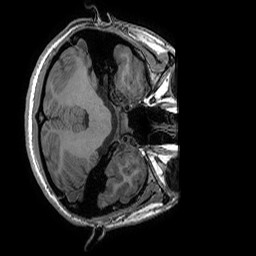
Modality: T1w
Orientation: axial
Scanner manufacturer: ge
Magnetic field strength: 3 T
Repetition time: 0.008156 s
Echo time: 0.00318 s